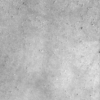
Label: not_dusty